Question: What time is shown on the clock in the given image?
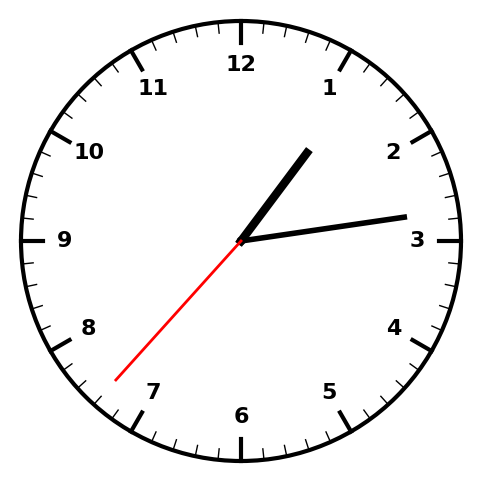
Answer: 01:13:37